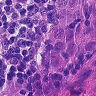
Metastatic tissue present: yes